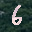
Label: 6